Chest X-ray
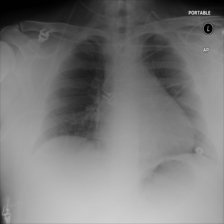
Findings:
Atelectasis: positive
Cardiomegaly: negative
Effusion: negative
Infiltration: negative
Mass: negative
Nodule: negative
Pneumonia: negative
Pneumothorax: negative
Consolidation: negative
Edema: negative
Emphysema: negative
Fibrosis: negative
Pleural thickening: negative
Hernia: negative